Question: I'm running into an interesting issue with jQuery templates. I want to be able to get a dynamic template via JSON (which I have working) and then data to match that template via JSON, which is where my problem lies.
Here is what I have for the template stuff:
'''
$.getJSON('@Url.Action("GenerateAdminTemplate", "Home", new { area = "" })', function (data) {
if (data.Success) {
adminListTemplate = data.Result;
$("#adminListHeader").html(data.Header);
$.getJSON('@Url.Action("GenerateAdminSheet", "Home", new {area = ""})', function (dataz) {
if (dataz.Success) {
$("#templateListing").text(data.Result);
$("#markupBeforeTemplateListing").text(dataz.Result);
var myTemplate = $.template(null, data.Result);
//var arr = [
// { Name: "User1", Administrator: "yes", Supervisor: "no", User: "yes" },
// { Name: "User2", Administrator: "yes", Supervisor: "no", User: "no" }
//];
var arr = dataz.Result;
$.tmpl(myTemplate, arr).appendTo("#adminListBody");
} else {
}
});
} else {
}
});
'''
The template itself comes back and is successful. When I uncomment the hardcoded array (arr) and use that instead of the returned value, the table appears EXACTLY as I expect it to. When I use the JSON returned data however, I get something that looks like this (I removed the username, which is the blank space on the left):

The data that comes back from the JSON request is 100% identical to the "hardcoded" array (arr). I've used Beyond Compare on the results and they are 100% identical.
For thoroughness: Here is the code that returns the JSon Data:
'''
public JsonResult GenerateAdminSheet()
{
bool success = false;
String errorMessage = String.Empty;
StringBuilder result = new StringBuilder();
try
{
List<String> listOfUsersAndRoles = new List<String>();
using (DataUtilityEntities data = new DataUtilityEntities(ConfigurationManager.ConnectionStrings["DataUtilityConnection"].ConnectionString))
{
List<User> users = data.Users.ToList();
foreach (User u in users)
{
List<Role> rolesUserBelongsTo = data.UserInRoles.Where(o => o.UserId == u.UserId).Select(p => p.Role).ToList();
CustomDictionary allRoles = new CustomDictionary();
//add the username as the first entry in the dictionary
allRoles.Add("Name", u.Username);
List<Role> allRolesList = data.Roles.ToList();
foreach (Role r in allRolesList)
{
allRoles.Add(String.Format("{0}", r.Name), rolesUserBelongsTo.Exists(p => p.Name == r.Name) ? "yes" : "no");
}
listOfUsersAndRoles.Add(allRoles.ToString());
}
}
//We have the list of the objects to pass back, now we just need to format them so they will work properly
result.Append("[");
foreach (String item in listOfUsersAndRoles)
{
result.Append(item);
if (listOfUsersAndRoles.Last() != item)
result.Append(", ");
}
result.Append("]");
success = true;
}
catch (Exception e)
{
success = false;
errorMessage = String.Format("@There was an error: {0}{1}", e.Message, e.InnerException == null ? String.Empty : String.Format("@({0})", e.InnerException.Message));
}
return Json(new { Success = success, ErrorMessage = errorMessage, Result = result.ToString() }, JsonRequestBehavior.AllowGet);
'''
CustomDictionary is just an override of the .ToString():
'''
public override string ToString()
{
StringBuilder result = new StringBuilder();
result.Append("{ ");
foreach (var pair in this)
{
result.Append(String.Format("{0}: "{1}"{2}", pair.Key, pair.Value, this.Last().Key == pair.Key ? String.Empty : ", "));
}
result.Append(" }");
return result.ToString();
}
'''
Is there something Im missing when the result comes back from the JSon Request?
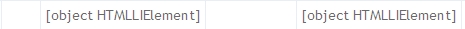
Answer: Figured out the issue with the help of a colleague.
As it turns out, the Template won't take a string value as an object, so you need to parse it as a JSON object:
'''
var arr = dataz.Result.toString();
var obj = $.parseJSON(arr);
'''
However, one thing to note, the way I did this was slightly incorrect and the '$.parseJSON' method would throw an exception due to "malformed" json.
What I have above:
'''
[{Name: "user", Administrator: "yes" ... }, {Name: "user2", ...}]
'''
won't work, it needs to be:
'''
[{"Name": "user", "Administrator": "yes" ...}, {"Name": "user2", ...}]
'''